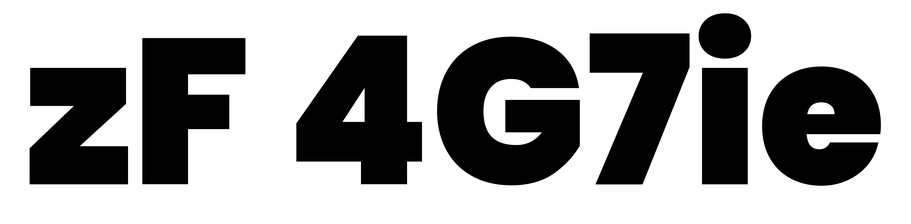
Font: Poppins-Black